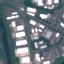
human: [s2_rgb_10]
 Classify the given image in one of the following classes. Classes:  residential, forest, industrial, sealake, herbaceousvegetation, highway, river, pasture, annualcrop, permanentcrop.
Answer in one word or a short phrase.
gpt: Industrial